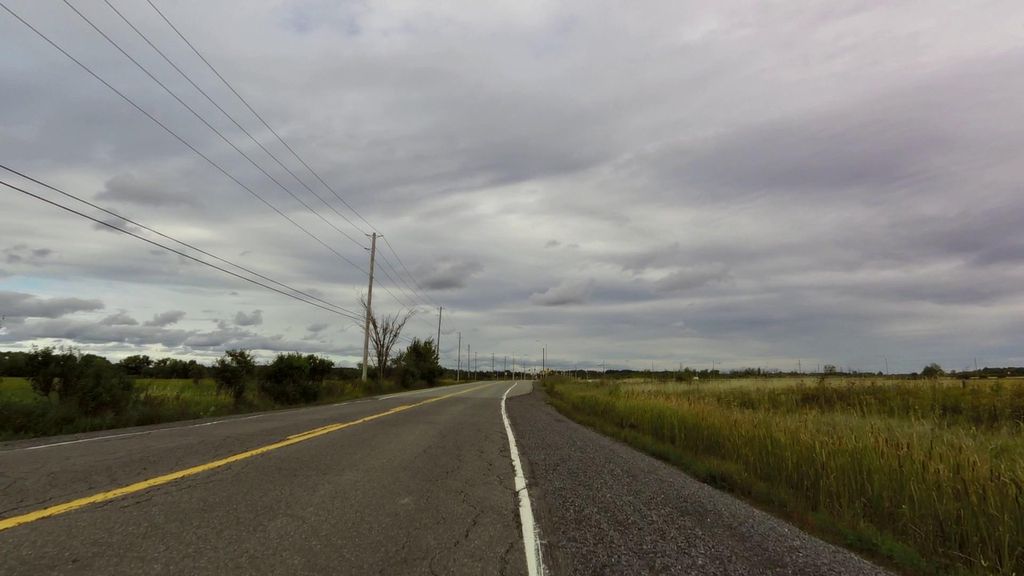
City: ottawa-gatineau